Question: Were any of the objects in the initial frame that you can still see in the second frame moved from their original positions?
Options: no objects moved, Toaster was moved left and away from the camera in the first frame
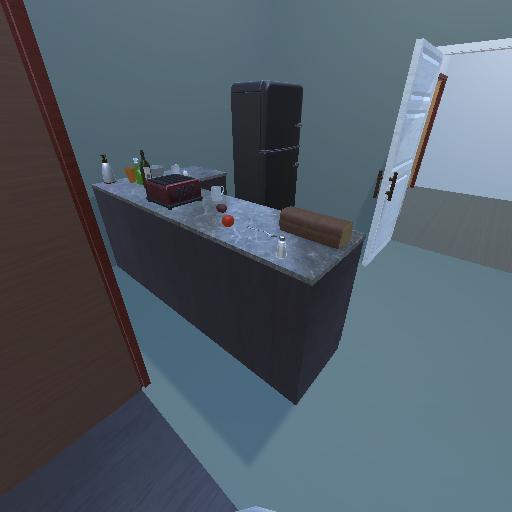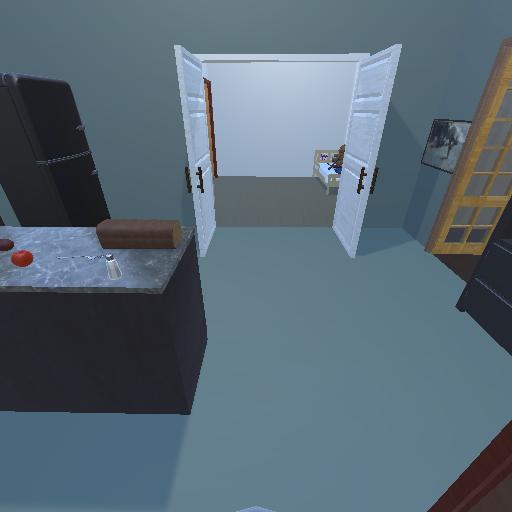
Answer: no objects moved